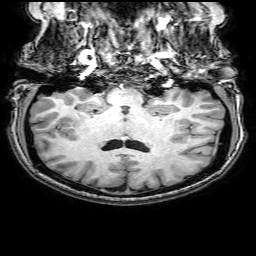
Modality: T1w
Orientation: sagittal
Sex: female
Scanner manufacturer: philips
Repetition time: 0.008173 s
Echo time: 0.00377 s